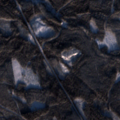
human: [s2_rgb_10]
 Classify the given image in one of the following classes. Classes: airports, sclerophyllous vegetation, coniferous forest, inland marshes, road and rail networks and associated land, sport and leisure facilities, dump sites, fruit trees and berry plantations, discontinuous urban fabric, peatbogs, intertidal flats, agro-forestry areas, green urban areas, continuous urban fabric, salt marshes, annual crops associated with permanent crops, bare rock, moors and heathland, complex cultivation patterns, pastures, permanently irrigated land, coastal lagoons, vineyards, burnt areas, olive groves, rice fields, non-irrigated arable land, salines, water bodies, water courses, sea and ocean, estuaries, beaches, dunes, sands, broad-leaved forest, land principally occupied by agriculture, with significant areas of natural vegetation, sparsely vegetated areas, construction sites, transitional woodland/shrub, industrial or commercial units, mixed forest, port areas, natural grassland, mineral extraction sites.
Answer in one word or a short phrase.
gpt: coniferous forest, mixed forest